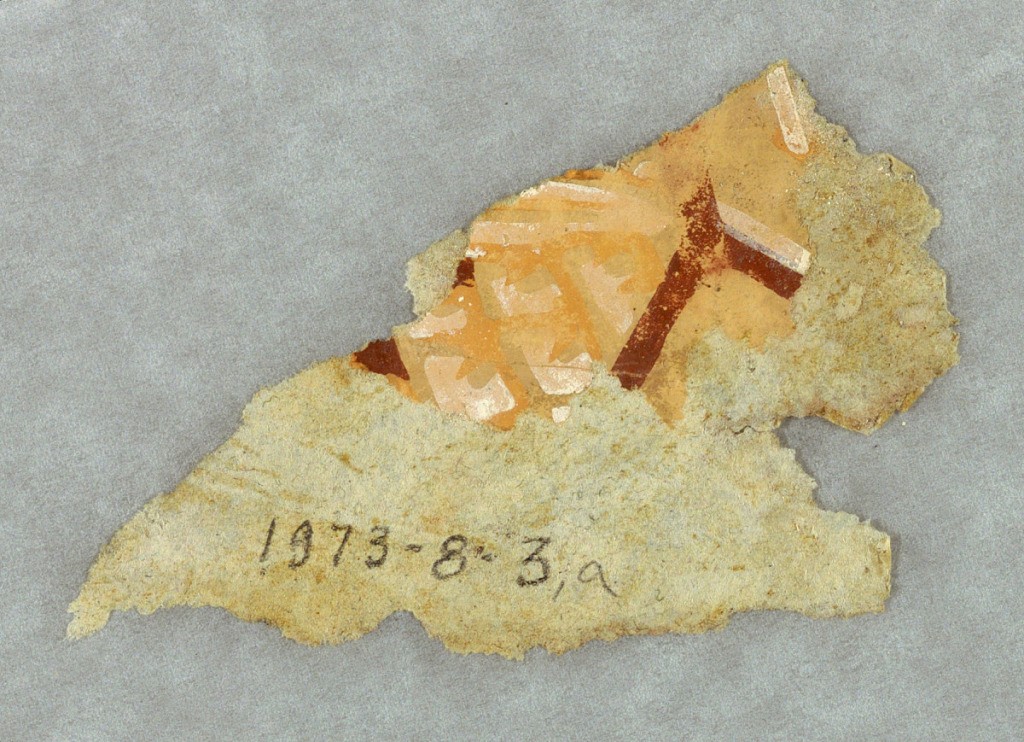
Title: Border
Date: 1850–1900
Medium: Block-printed and flocked
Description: Very small fragments. a) rag paper, a very small portion of which contains any pigment. The design appears to be printed in deep rust, white and a salmon-color on a lighter salmon-color ground. The rust-color forms a "Y"-shaped motif. The verso contains fine yellow line markings along one edge; b) This appears to be a ribbon wrapped rod. It is printed in red on deep red flock.